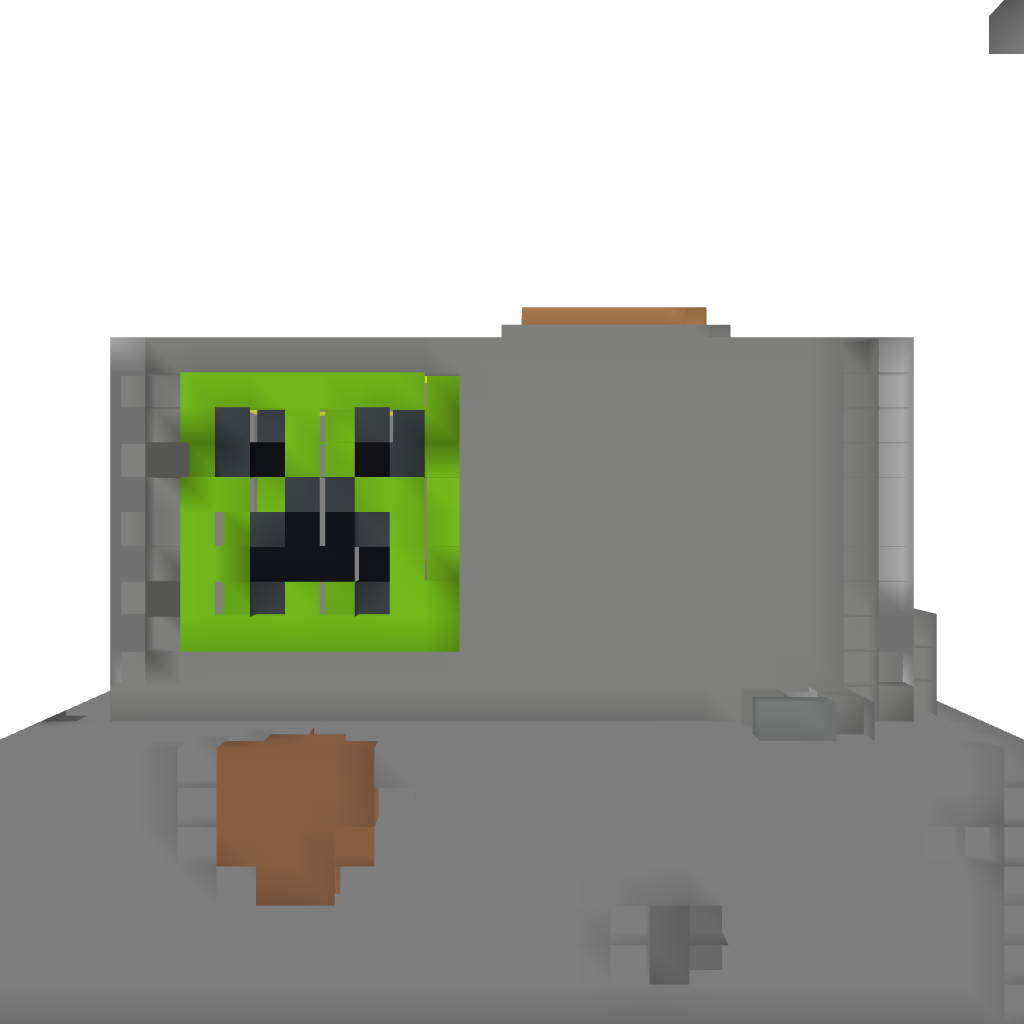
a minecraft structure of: Decoration Church + Secret Room